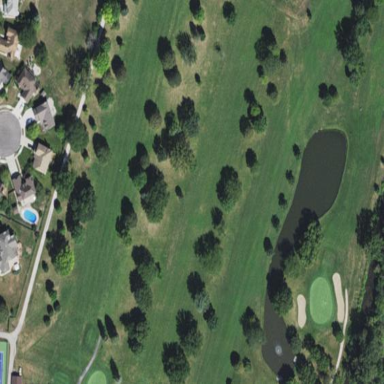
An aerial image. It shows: Well-maintained grassy area designated for golfing. It is mown fairway used for the sport of golf.